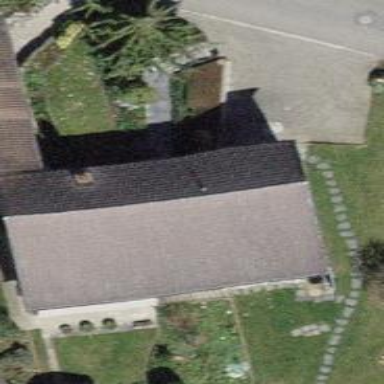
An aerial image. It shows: Building with tiled roof.